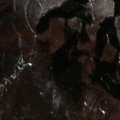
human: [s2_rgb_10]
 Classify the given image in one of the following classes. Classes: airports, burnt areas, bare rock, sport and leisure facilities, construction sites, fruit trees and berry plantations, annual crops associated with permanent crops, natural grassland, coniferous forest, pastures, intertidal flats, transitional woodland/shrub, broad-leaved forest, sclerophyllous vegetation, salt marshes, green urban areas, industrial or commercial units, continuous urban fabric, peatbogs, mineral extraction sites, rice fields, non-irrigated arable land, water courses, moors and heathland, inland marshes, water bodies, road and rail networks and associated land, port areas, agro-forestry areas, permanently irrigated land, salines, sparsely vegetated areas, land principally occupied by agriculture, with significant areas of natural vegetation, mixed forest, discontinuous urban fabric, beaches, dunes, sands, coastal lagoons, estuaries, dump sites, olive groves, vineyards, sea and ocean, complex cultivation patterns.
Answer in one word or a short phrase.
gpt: land principally occupied by agriculture, with significant areas of natural vegetation, broad-leaved forest, coniferous forest, mixed forest